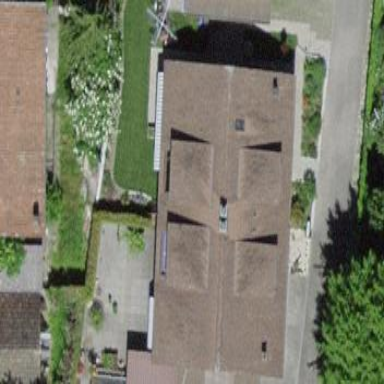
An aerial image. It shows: Terrace building with gabled roof.